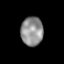
Tissue: prostate
Cell type: T cells
Senescence score: 0.2977
Nuclear area (px): 631
Mean DAPI intensity: 144.111